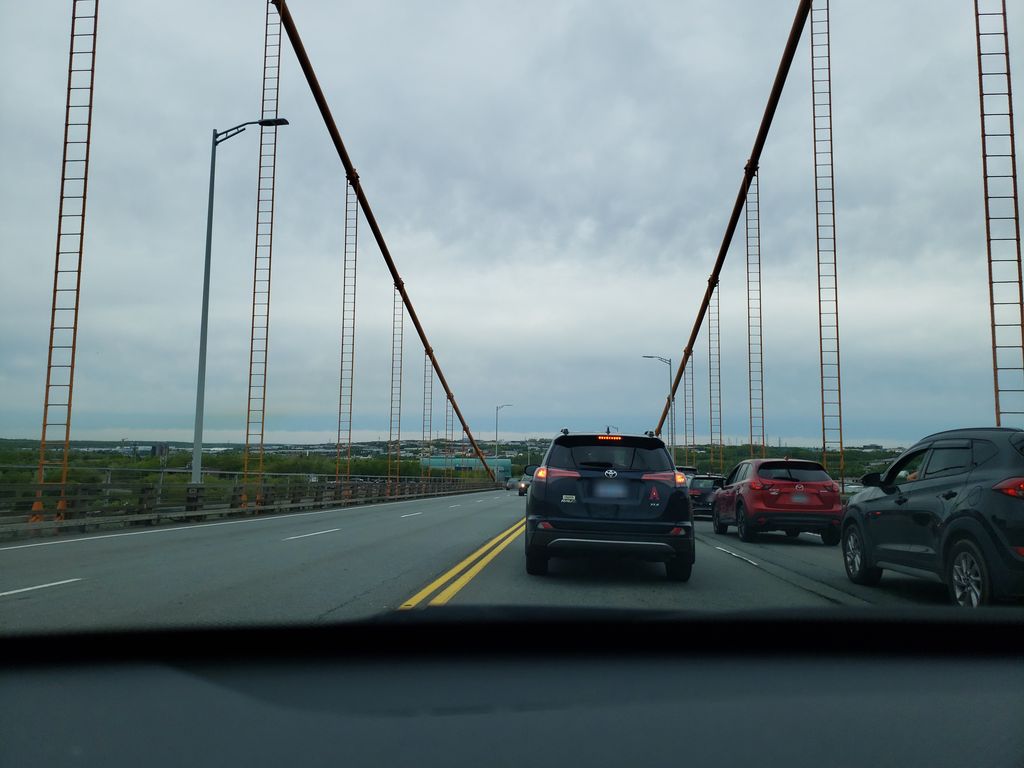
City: halifax